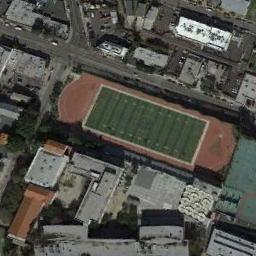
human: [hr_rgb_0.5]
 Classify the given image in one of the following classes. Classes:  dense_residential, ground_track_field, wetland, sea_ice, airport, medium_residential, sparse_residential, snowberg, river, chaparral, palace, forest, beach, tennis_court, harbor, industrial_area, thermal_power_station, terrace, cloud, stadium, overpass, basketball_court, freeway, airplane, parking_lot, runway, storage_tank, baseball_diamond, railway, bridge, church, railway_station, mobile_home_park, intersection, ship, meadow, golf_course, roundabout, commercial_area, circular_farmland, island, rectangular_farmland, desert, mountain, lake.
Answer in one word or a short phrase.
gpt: ground_track_field